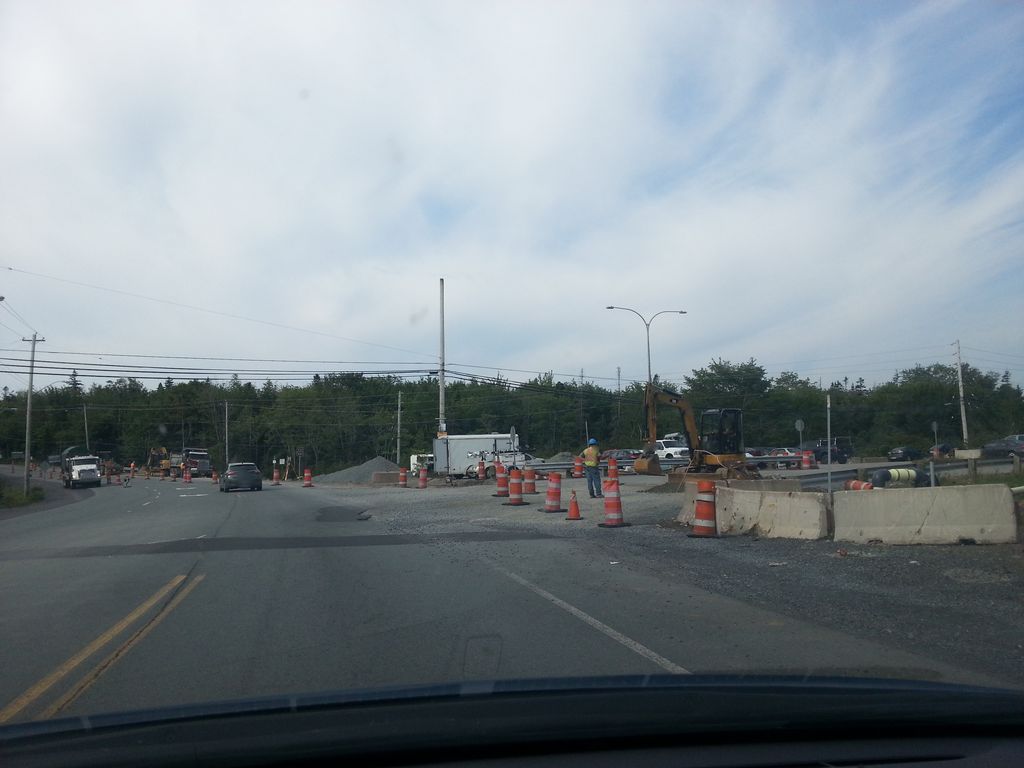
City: halifax